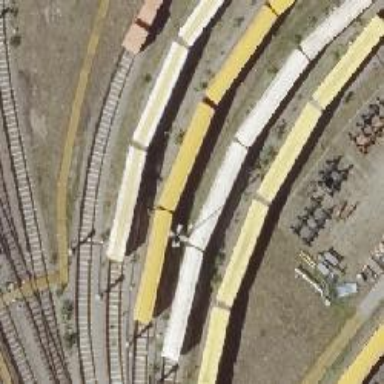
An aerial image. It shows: Yard area used for services next to electrified rail track with overhead electrification.